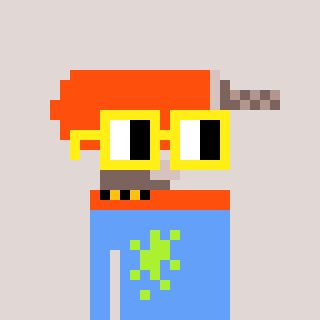
a pixel art character with square yellow glasses, a drill-shaped head and a blue-colored body on a warm background